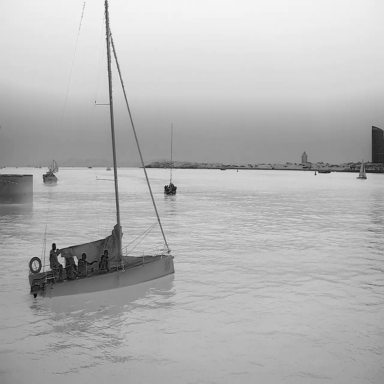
There is a bulk_carrier in the infrared image.